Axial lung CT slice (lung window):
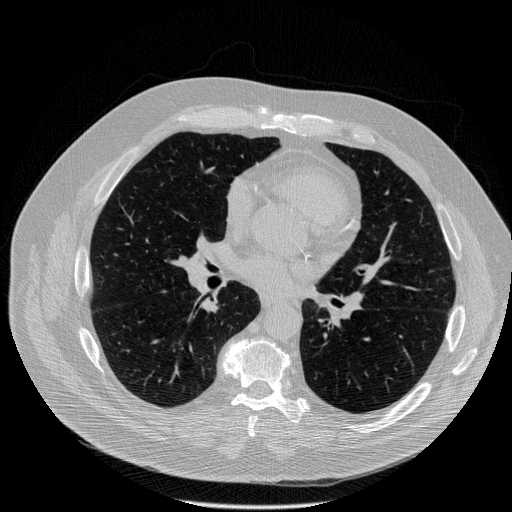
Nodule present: no